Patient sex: M
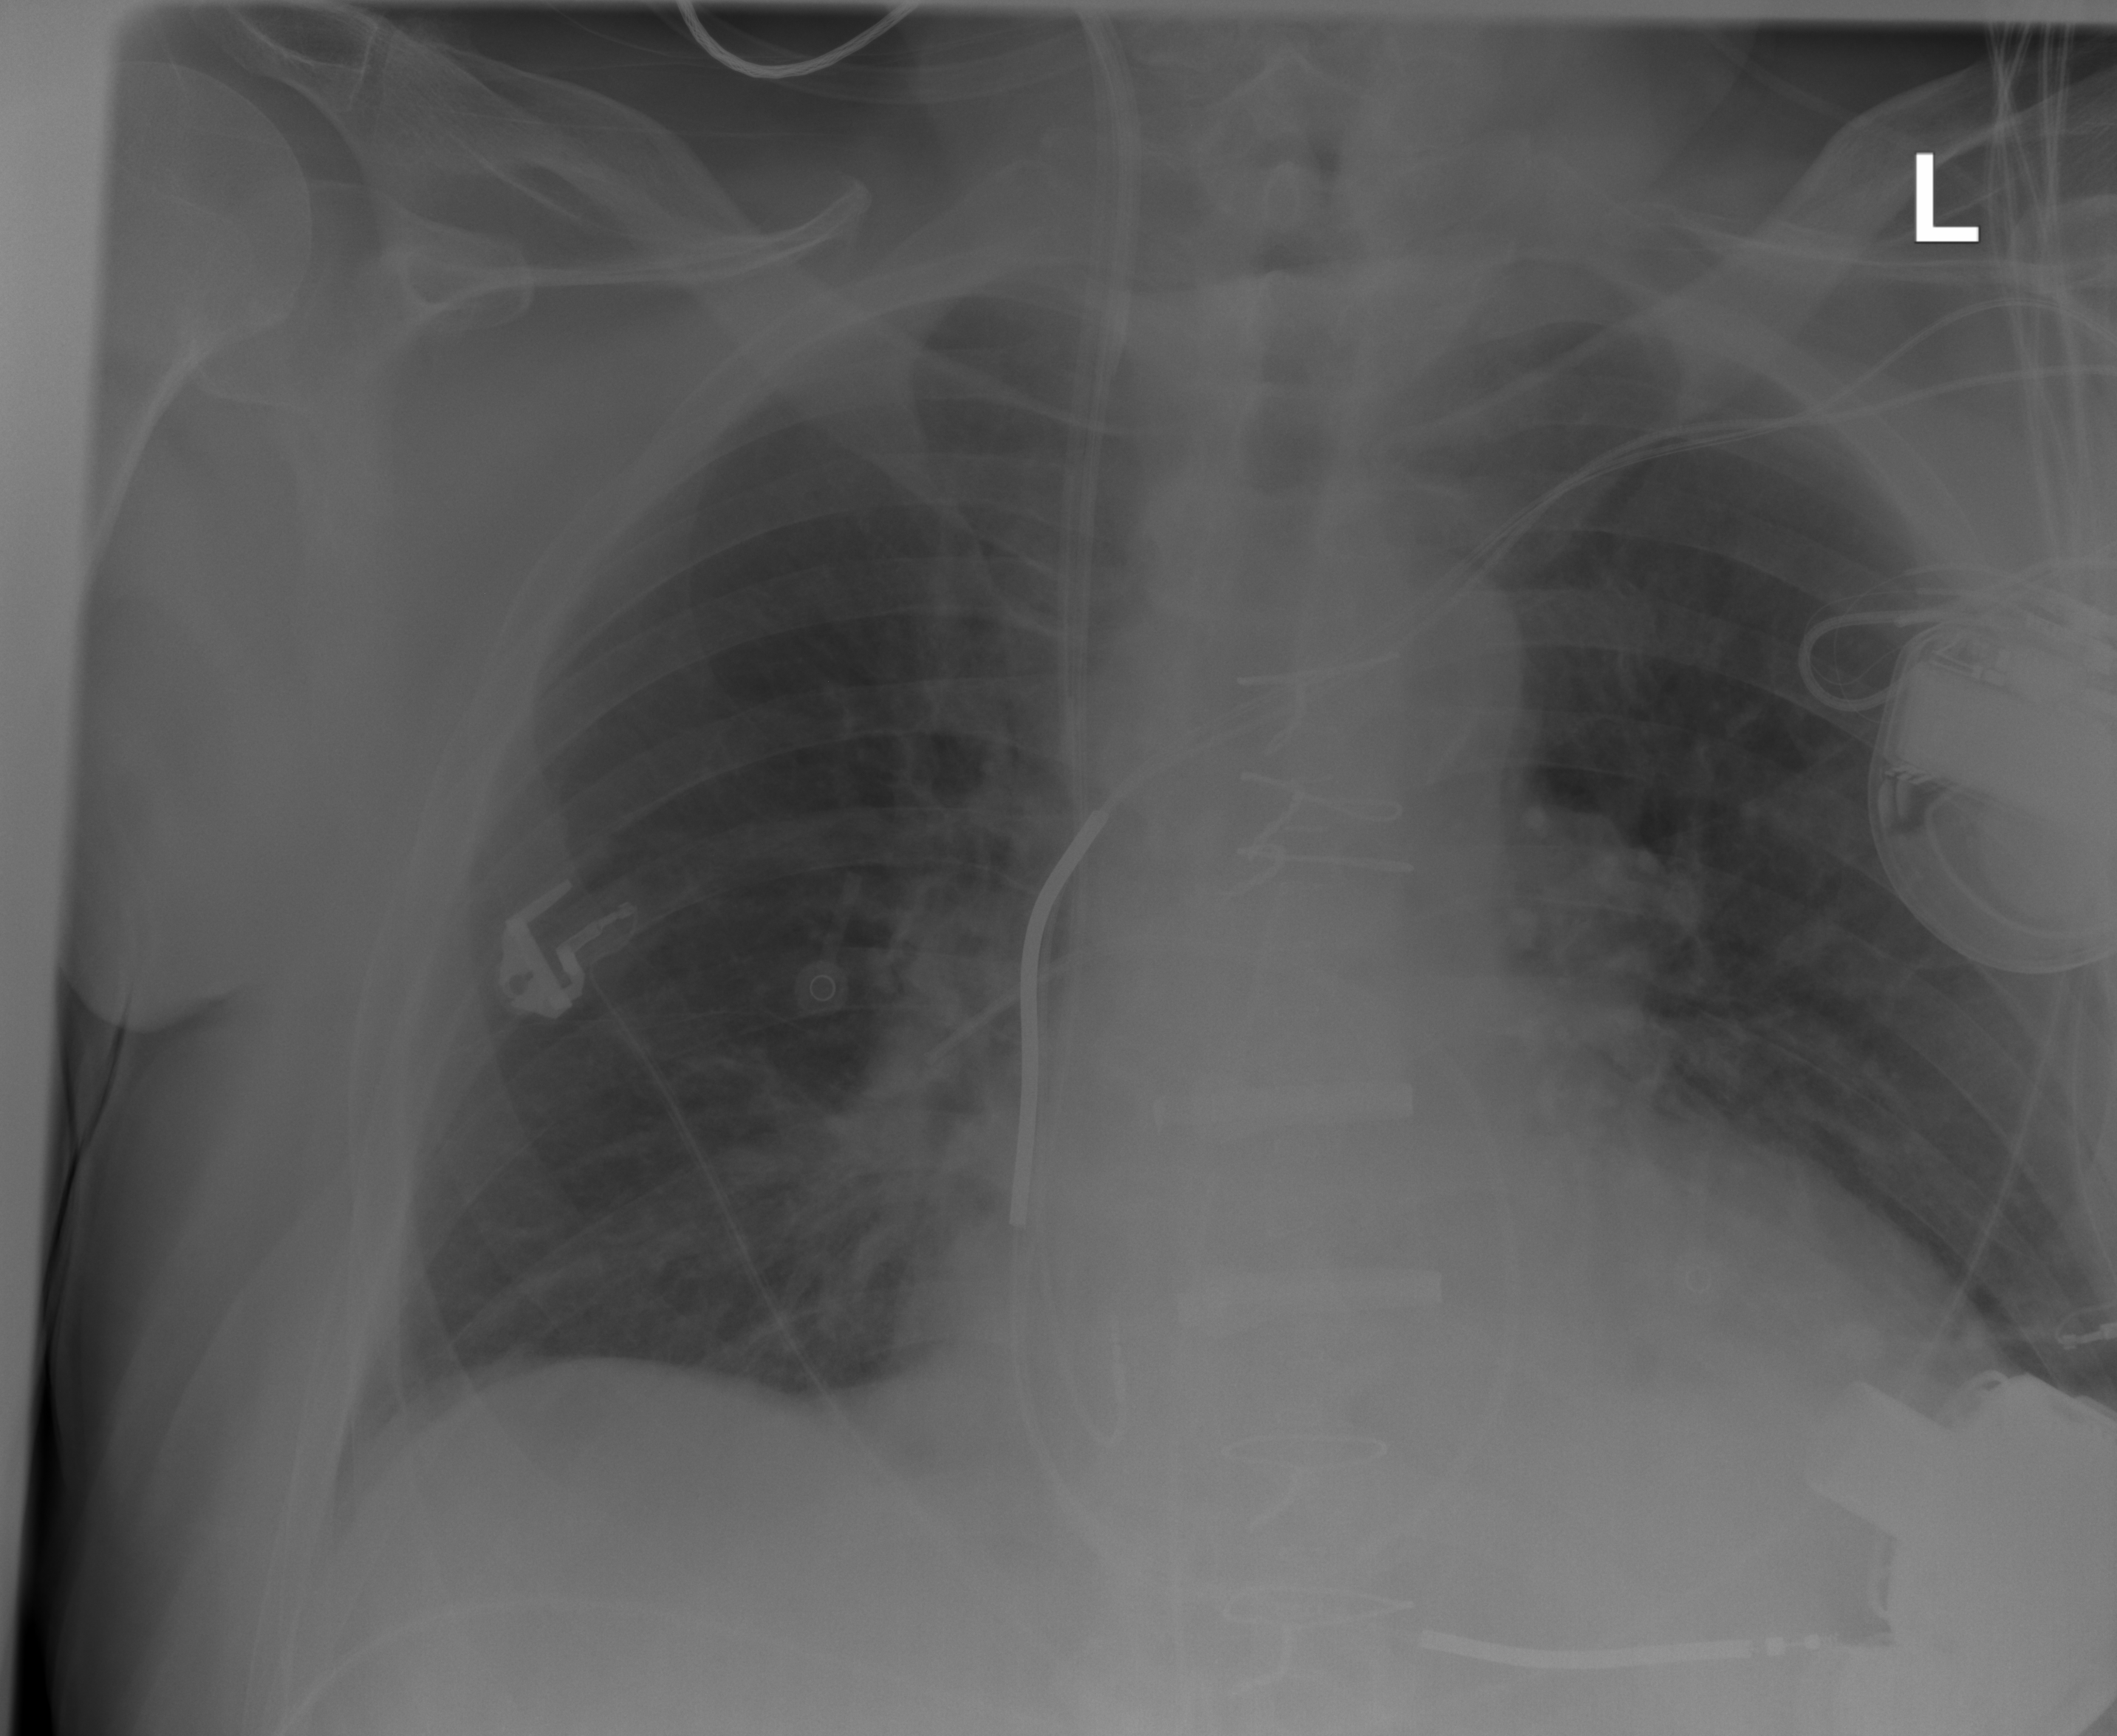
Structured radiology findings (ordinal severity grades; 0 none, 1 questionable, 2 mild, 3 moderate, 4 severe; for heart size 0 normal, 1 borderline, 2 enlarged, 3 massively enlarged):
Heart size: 2
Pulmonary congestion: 2
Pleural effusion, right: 0
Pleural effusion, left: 0
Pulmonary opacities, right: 0
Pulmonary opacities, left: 0
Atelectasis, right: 0
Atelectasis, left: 1